Question: EDIT~ Solution found and in my response below (last response for now) but I can't mark it as the answer for question until two days from now. In the meantime, I'll leave this edit here until I can mark it correct.
Where the dialog is called:
'''
public OnClickListener fieldListener = new OnClickListener() {
public void onClick(View v) {
FragmentManager fm = getSupportFragmentManager();
switch (v.getId()) {
case (0) :
ChooseDialog ageDialog = new ChooseDialog("Age", ageEditText, act);
ageDialog.show(fm, "fragment_edit_name");
'''
The Dialog:
'''
public class ChooseDialog extends DialogFragment implements DialogInterface.OnClickListener, OnMultiChoiceClickListener {
public Dialog onCreateDialog(Bundle savedInstanceState) {
LayoutInflater inflater = (LayoutInflater) activity.getSystemService(Context.LAYOUT_INFLATER_SERVICE);
View dialogLayout = inflater.inflate(R.layout.dialog, null);
AlertDialog.Builder builder;
switch (editText.getId()) {
case (0) :
ListView list = (ListView) dialogLayout.findViewById(R.id.listView1);
list.setAdapter(new ArrayAdapter<String>(activity, R.layout.dialoglist,
activity.getResources().getStringArray(R.array.ageArray)));
list.setBackgroundColor(<PHONE>);
builder = new AlertDialog.Builder(activity);
builder.setTitle(type);
builder.setNegativeButton("Cancel", this);
builder.setView(dialogLayout);
/* builder.setAdapter(new ArrayAdapter<String>(activity, R.layout.dialoglist,
activity.getResources().getStringArray(R.array.ageArray)),
new DialogInterface.OnClickListener() {
public void onClick(DialogInterface dialog, int which) {
editText.setText(activity.getResources().getStringArray(R.array.ageArray)[which]);
}}
);*/
return builder.create();
'''
Dialog.xml:
'''
<?xml version="1.0" encoding="UTF-8"?>
<ListView xmlns:android="http://schemas.android.com/apk/res/android"
android:id="@+id/listView1"
android:background="#<PHONE>"
android:cacheColorHint="#<PHONE>"
android:layout_width="match_parent"
android:layout_height="wrap_content" >
</ListView>
'''
DialogList.xml (just the textview for the adapter):
'''
<?xml version="1.0" encoding="utf-8"?>
<TextView xmlns:android="http://schemas.android.com/apk/res/android"
android:id="@android:id/text1"
android:layout_width="match_parent"
android:layout_height="match_parent"
android:gravity="center_vertical"
android:minHeight="?android:attr/listPreferredItemHeight"
android:paddingLeft="6dip"
android:textColor="@color/androidBlue"
android:paddingRight="10dip"
android:layout_weight="1"
android:textAppearance="?android:attr/textAppearanceLarge" />
'''

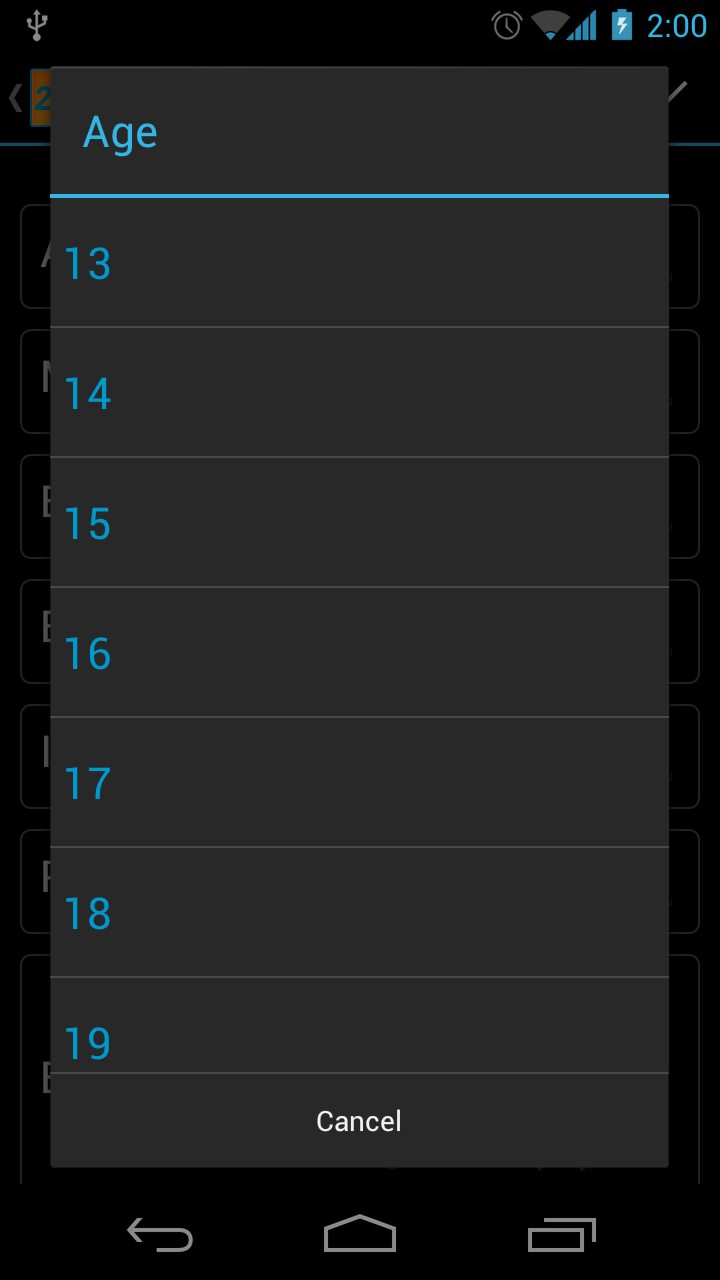
Answer: My solution: change the AlertDialog.Builder constructor to use the one that takes Context, Theme:
'''
builder = (Integer.parseInt(android.os.Build.VERSION.SDK) < 11)? new AlertDialog.Builder(activity) :
new AlertDialog.Builder(activity, android.R.style.Theme_Translucent);
'''
This makes sure it loads transparent on Ginger (via the lines in XML for transparent); and Translucent on ICS. The main problem is that the dialog positive and negative buttons do not match my UI. I'll be developing a solution there in the coming days.
Another issue is using 'builder.setMultiChoiceItems(), null, this);' instead of a list. This makes it have an all white background on the entire dialog area. I'm hoping to uncover a theme method here as well, but other than this, all of my dialogs look the way I want now :P
Solution found here: <URL>